Question: I want to plot mean values of a certain column in a df1 after grouping them based on the weekday. The df1 is filtered from another df based on specific column values. The first data frame contains labor data for different plane types. I filter df1 for plane type and then plot the mean of the labor data on weekly basis.The following is the code:
'''
df1 = df[df['Aircraft'].str.contains('SB_A330')]
weekday = df1['Labor_Hrs'].groupby(df1.index.dayofweek).mean()
weekday.index = ['Mon', 'Tues', 'Wed', 'Thurs', 'Fri', 'Sat', 'Sun']
weekday.plot(style=['-'])
'''
This code only works for certain categories, I get a length mismatch error for some of them. e.g. if there are Aircraft categories 'A','B','C' and 'D', it works for 'A' & 'B" for the other I get the following error:
> "Length mismatch: Expected axis has 1 elements, new values have 7
elements" or"Length mismatch: Expected axis has 3 elements, new values have 7
elements"
The graph I get is like this :

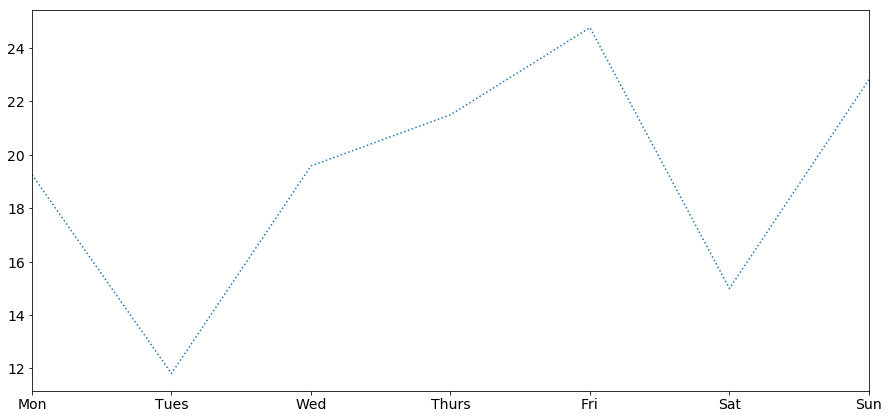
Answer: You need <URL> for adding missing days for 'Series' with length '7':
'''
weekday=df1['Labor_Hrs'].groupby(df1.index.dayofweek).mean().reindex(range(7), fill_value=0)
'''
:
'''
rng = pd.date_range('2017-04-03', periods=6, freq='59H')
df1 = pd.DataFrame({'Labor_Hrs': range(6)}, index=rng)
print (df1)
Labor_Hrs
2017-04-03 00:00:00 0
2017-04-05 11:00:00 1
2017-04-07 22:00:00 2
2017-04-10 09:00:00 3
2017-04-12 20:00:00 4
2017-04-15 07:00:00 5
weekday=df1['Labor_Hrs'].groupby(df1.index.dayofweek).mean().reindex(range(7), fill_value=0)
weekday.index = ['Mon', 'Tues', 'Wed', 'Thurs', 'Fri', 'Sat', 'Sun']
print (weekday)
Mon 1.5
Tues 0.0 <-added 0 for missing
Wed 2.5
Thurs 0.0 <-added 0 for missing
Fri 2.0
Sat 5.0
Sun 0.0 <-added 0 for missing
Name: Labor_Hrs, dtype: float64
'''